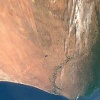
Label: land